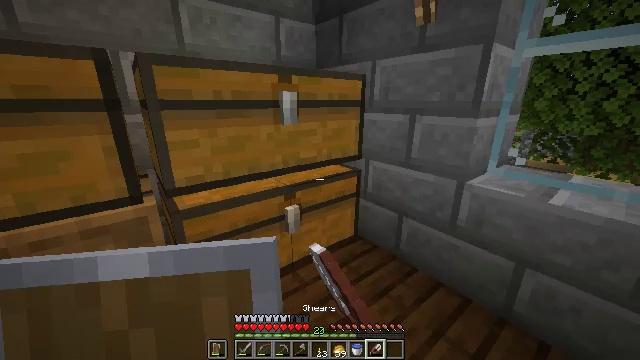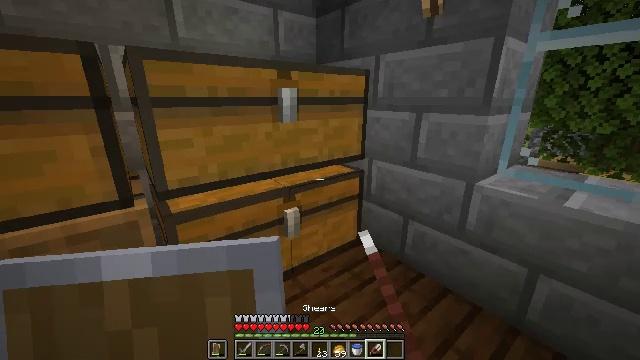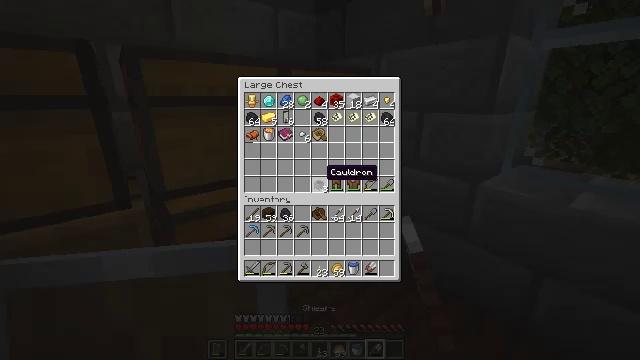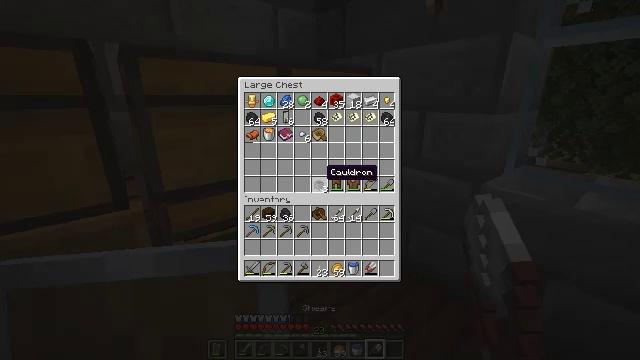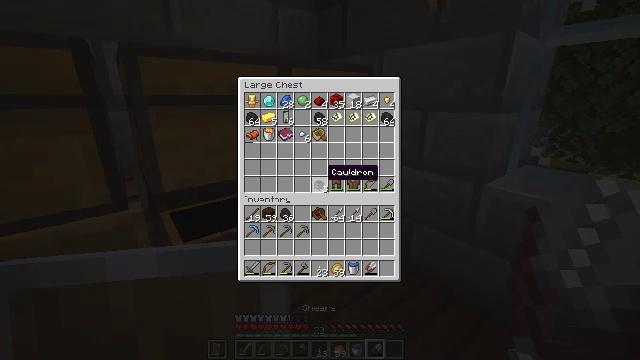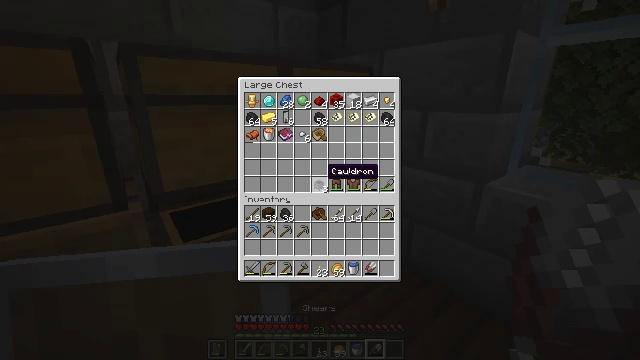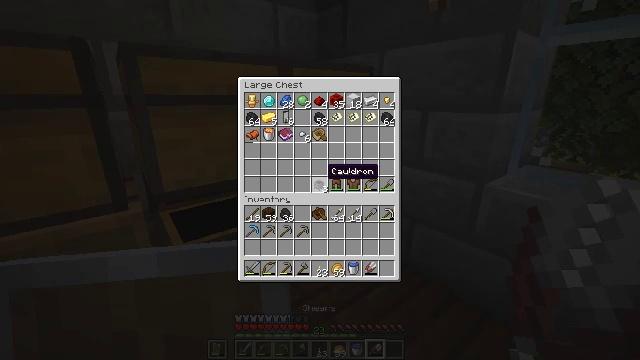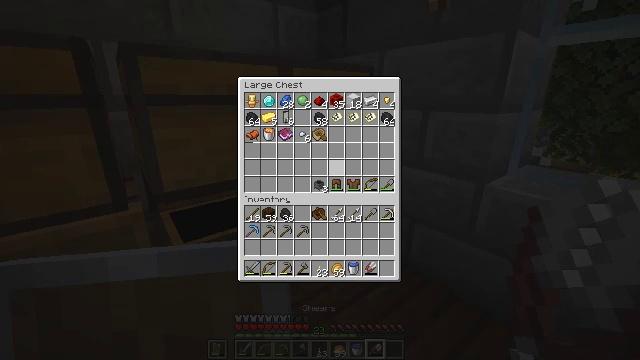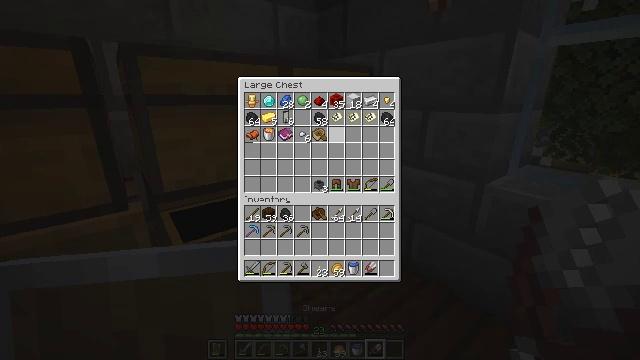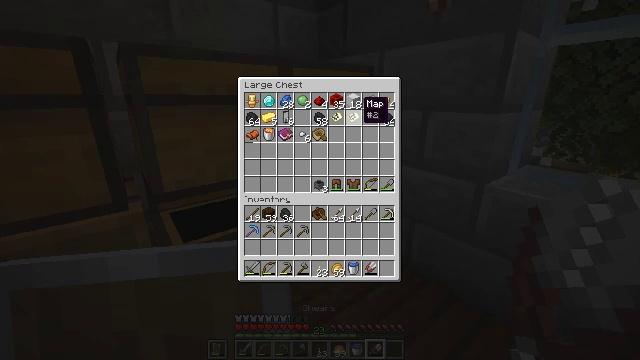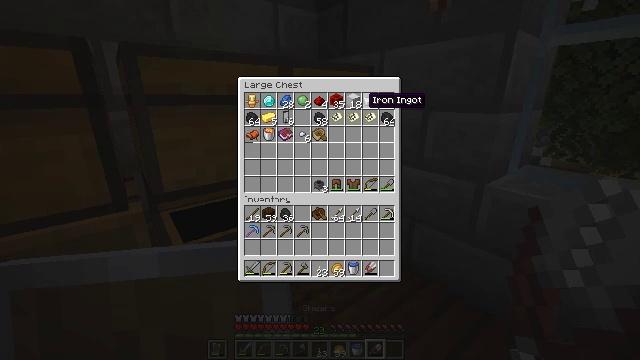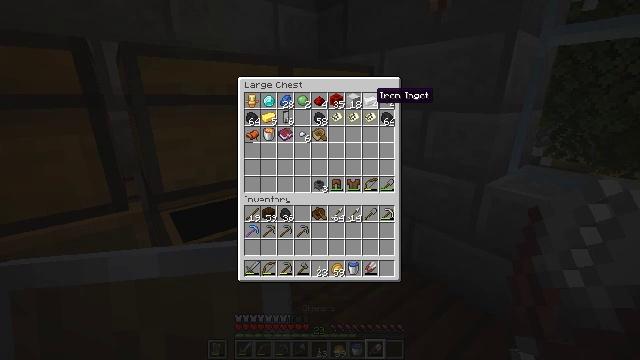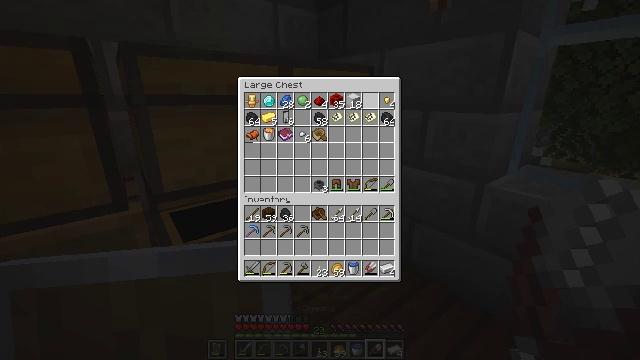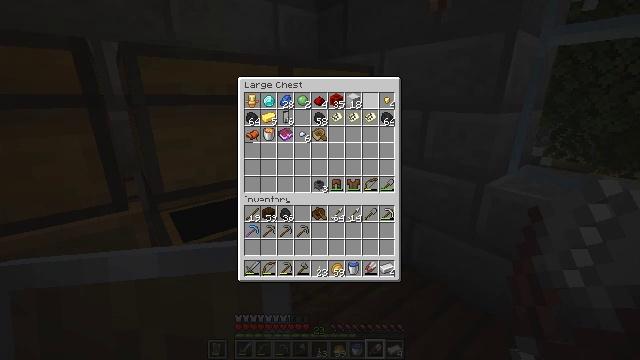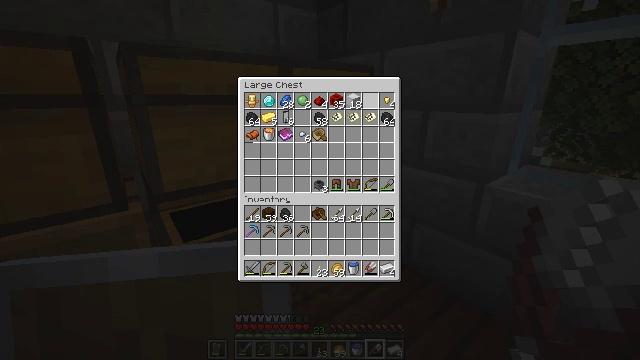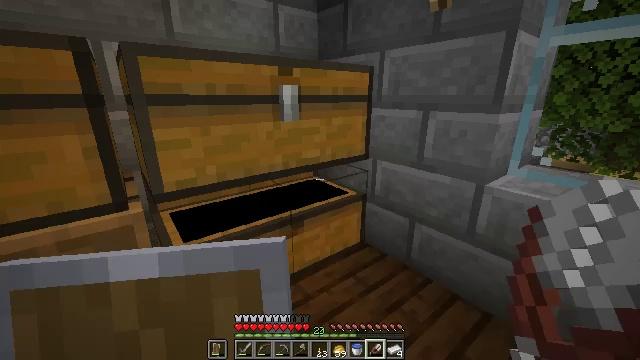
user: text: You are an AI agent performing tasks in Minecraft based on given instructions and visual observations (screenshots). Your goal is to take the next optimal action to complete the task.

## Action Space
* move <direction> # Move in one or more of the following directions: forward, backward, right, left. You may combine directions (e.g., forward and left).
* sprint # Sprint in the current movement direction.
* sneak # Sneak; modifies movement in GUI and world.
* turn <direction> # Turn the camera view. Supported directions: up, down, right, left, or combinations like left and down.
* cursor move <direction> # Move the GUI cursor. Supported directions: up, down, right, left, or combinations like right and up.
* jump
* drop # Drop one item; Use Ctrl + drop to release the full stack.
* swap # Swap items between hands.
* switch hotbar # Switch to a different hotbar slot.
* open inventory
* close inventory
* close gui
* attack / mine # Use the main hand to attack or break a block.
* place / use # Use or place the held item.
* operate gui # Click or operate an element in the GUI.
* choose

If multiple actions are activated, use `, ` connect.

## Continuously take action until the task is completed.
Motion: motion action
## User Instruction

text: Use two iron ingots to get shears.
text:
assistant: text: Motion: no_op
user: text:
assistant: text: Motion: no_op
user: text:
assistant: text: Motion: no_op
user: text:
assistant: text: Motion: no_op
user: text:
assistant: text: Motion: no_op
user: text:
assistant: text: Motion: no_op
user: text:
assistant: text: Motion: turn right and up
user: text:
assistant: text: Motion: turn right and up
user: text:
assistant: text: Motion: sneak, turn right and up
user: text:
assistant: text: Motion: sneak
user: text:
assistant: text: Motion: sneak, turn right
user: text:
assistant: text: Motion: sneak, attack / mine
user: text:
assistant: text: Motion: sneak, attack / mine
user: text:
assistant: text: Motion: sneak
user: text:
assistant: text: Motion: no_op
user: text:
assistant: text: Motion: turn left and down
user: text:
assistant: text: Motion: turn left
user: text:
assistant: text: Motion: move forward, turn left and down
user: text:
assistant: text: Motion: move forward
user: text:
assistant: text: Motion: move forward
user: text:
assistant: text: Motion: move forward, sprint, turn left and up
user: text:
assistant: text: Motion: move forward, sprint, turn left and up
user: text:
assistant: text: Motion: move forward, turn left
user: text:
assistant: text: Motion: move forward
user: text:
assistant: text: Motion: move forward
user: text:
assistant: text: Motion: move forward, turn right and up
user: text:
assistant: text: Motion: move forward
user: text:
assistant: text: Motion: move forward
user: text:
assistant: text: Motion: move forward, turn right
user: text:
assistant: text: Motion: move forward, turn right and down